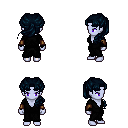
a pixel art fantasy rpg character, female body template, dark elf, purple skin, gray robe, magenta pants, raven princess hairstyle, leather bracers, four views (front, back, left, right), 2x2 character sprite sheet, small pixel art, hard edges, no anti-aliasing